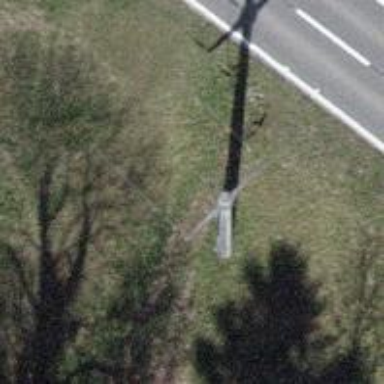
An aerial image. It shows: Power pole.